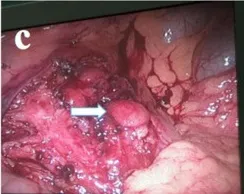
Preoperative and postoperative visual field examinations of the patient. (c) The arrowed tissue was another enlarged lymph node which was not removed.
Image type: medical_photograph (other_medical_photograph)